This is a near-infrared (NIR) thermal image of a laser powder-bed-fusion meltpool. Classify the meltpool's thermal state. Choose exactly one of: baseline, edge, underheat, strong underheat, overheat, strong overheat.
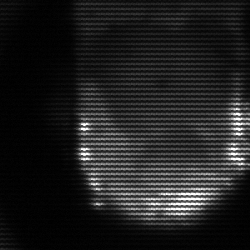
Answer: baseline